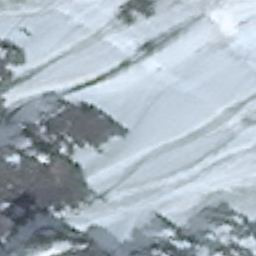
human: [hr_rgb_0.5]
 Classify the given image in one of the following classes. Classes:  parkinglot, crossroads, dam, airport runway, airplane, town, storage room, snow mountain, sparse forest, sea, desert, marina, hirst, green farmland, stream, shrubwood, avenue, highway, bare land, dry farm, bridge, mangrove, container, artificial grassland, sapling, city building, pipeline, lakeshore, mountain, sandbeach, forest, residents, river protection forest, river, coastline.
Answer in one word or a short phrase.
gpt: snow mountain